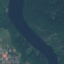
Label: River